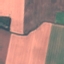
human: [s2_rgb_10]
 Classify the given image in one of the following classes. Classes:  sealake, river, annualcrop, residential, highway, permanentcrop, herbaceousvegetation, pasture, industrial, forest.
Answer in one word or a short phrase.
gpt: AnnualCrop